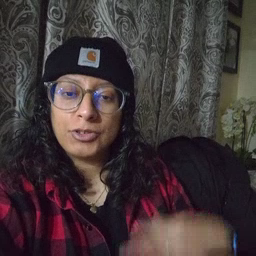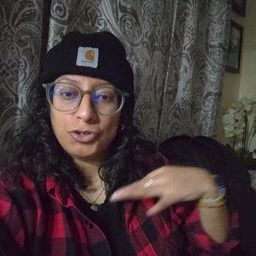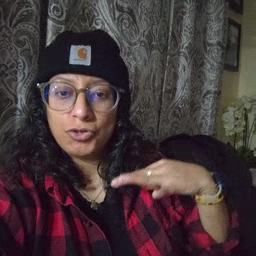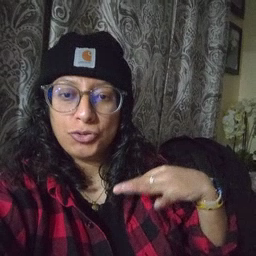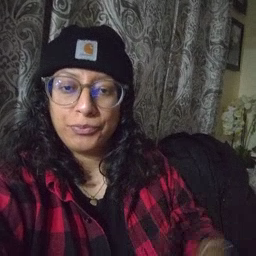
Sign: shirt